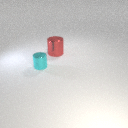
small cyan metal cylinder in front of large red metal cylinder